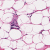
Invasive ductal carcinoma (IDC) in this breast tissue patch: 0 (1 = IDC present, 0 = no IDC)